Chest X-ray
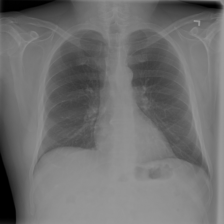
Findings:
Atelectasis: negative
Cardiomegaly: negative
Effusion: negative
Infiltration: negative
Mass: negative
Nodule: negative
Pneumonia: negative
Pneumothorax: negative
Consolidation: negative
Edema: negative
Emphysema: negative
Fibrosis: negative
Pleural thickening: negative
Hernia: negative